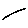
Label: line